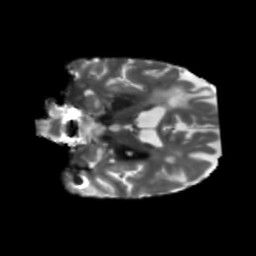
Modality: T2w
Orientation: coronal
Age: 53
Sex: male
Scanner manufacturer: siemens
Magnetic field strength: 3 T
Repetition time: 5.25 s
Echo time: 0.08 s